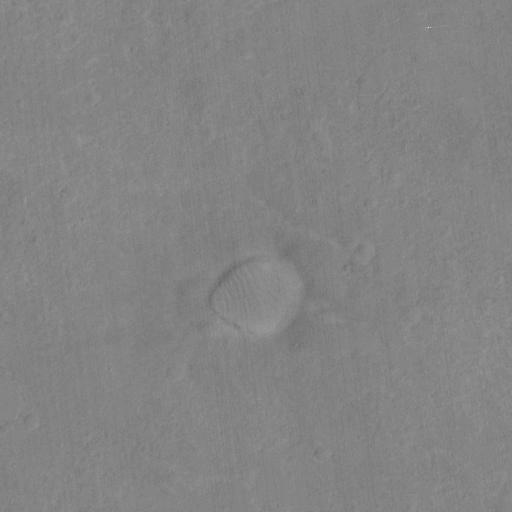
Classes present: Background